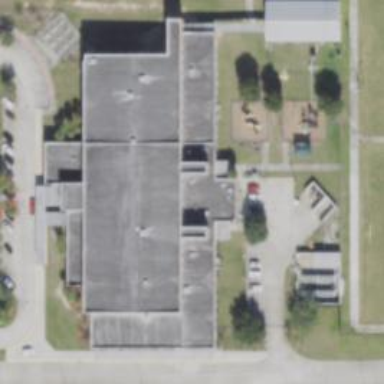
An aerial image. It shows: School.